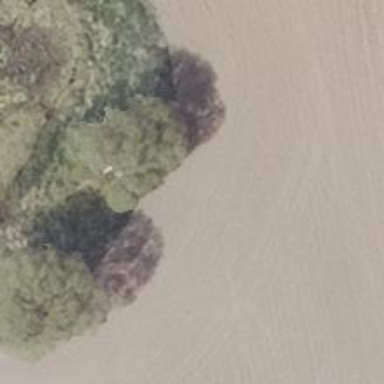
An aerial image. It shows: Deciduous broadleaved tree.